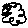
Label: cloud